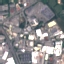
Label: Industrial